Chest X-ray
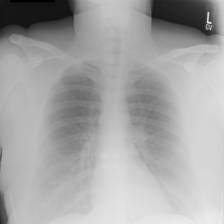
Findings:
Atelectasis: negative
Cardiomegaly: negative
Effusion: negative
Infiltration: negative
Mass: negative
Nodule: negative
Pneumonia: negative
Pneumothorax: negative
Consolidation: negative
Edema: negative
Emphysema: negative
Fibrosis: negative
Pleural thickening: negative
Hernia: negative